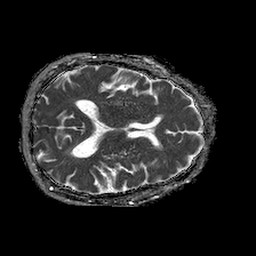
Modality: ADC
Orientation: axial
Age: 63
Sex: male
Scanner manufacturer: philips
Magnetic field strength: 1.5 T
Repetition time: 4.6 s
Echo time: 0.08631 s